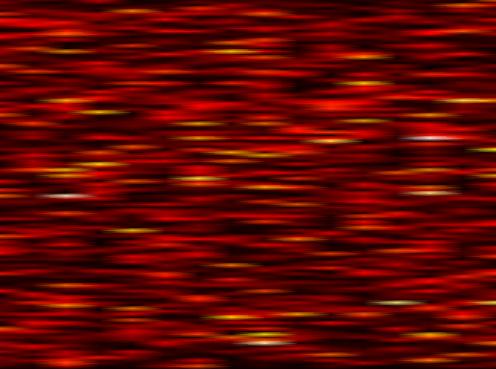
Label: OFDM